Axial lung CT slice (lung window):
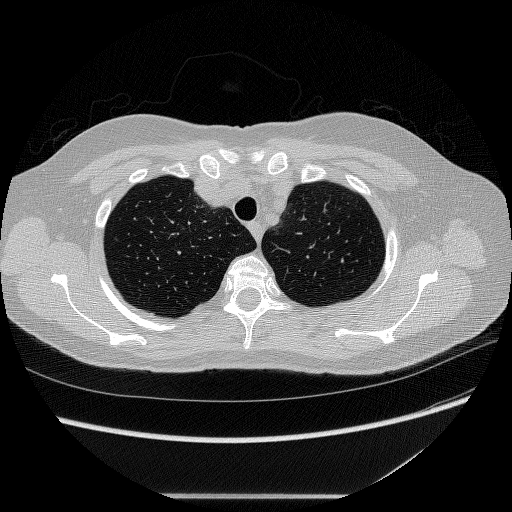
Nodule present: no